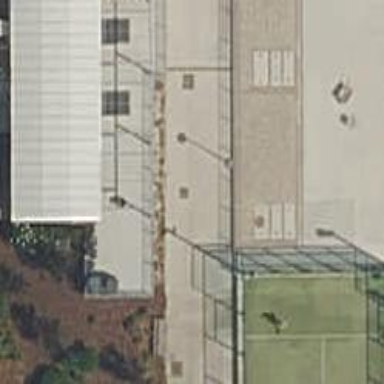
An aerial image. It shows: Metal fence.